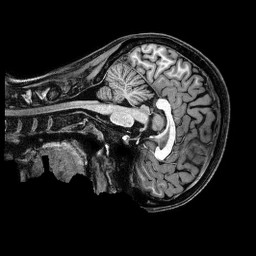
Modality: T1w
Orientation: sagittal
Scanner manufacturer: philips
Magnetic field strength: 3 T
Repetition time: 2.5 s
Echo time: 0.0057 s